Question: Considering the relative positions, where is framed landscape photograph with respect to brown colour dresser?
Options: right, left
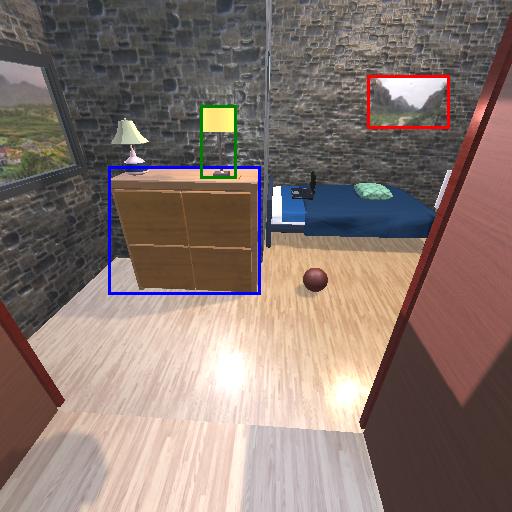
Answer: right